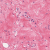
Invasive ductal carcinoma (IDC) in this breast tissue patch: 0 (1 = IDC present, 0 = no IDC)